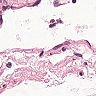
Metastatic tissue present: no